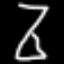
Label: hourglass